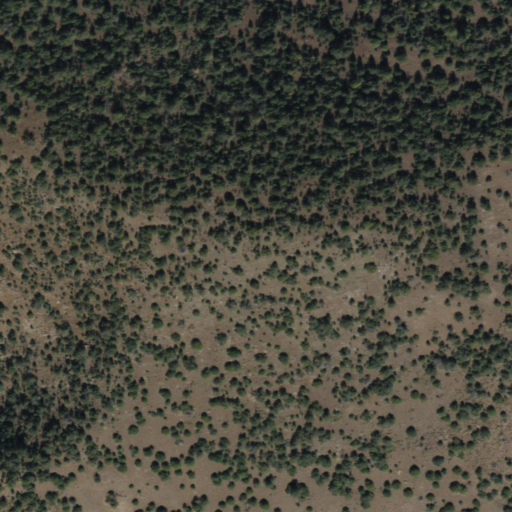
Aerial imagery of ridge(s) in Arizona named Glover Ridge containing only evergreen forest